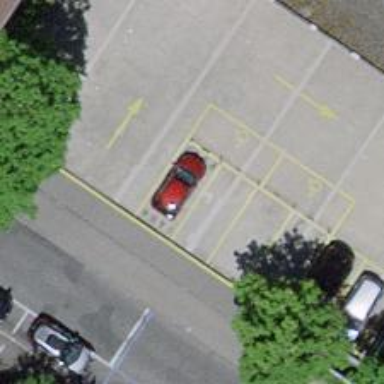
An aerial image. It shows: Car sharing facility.